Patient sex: M
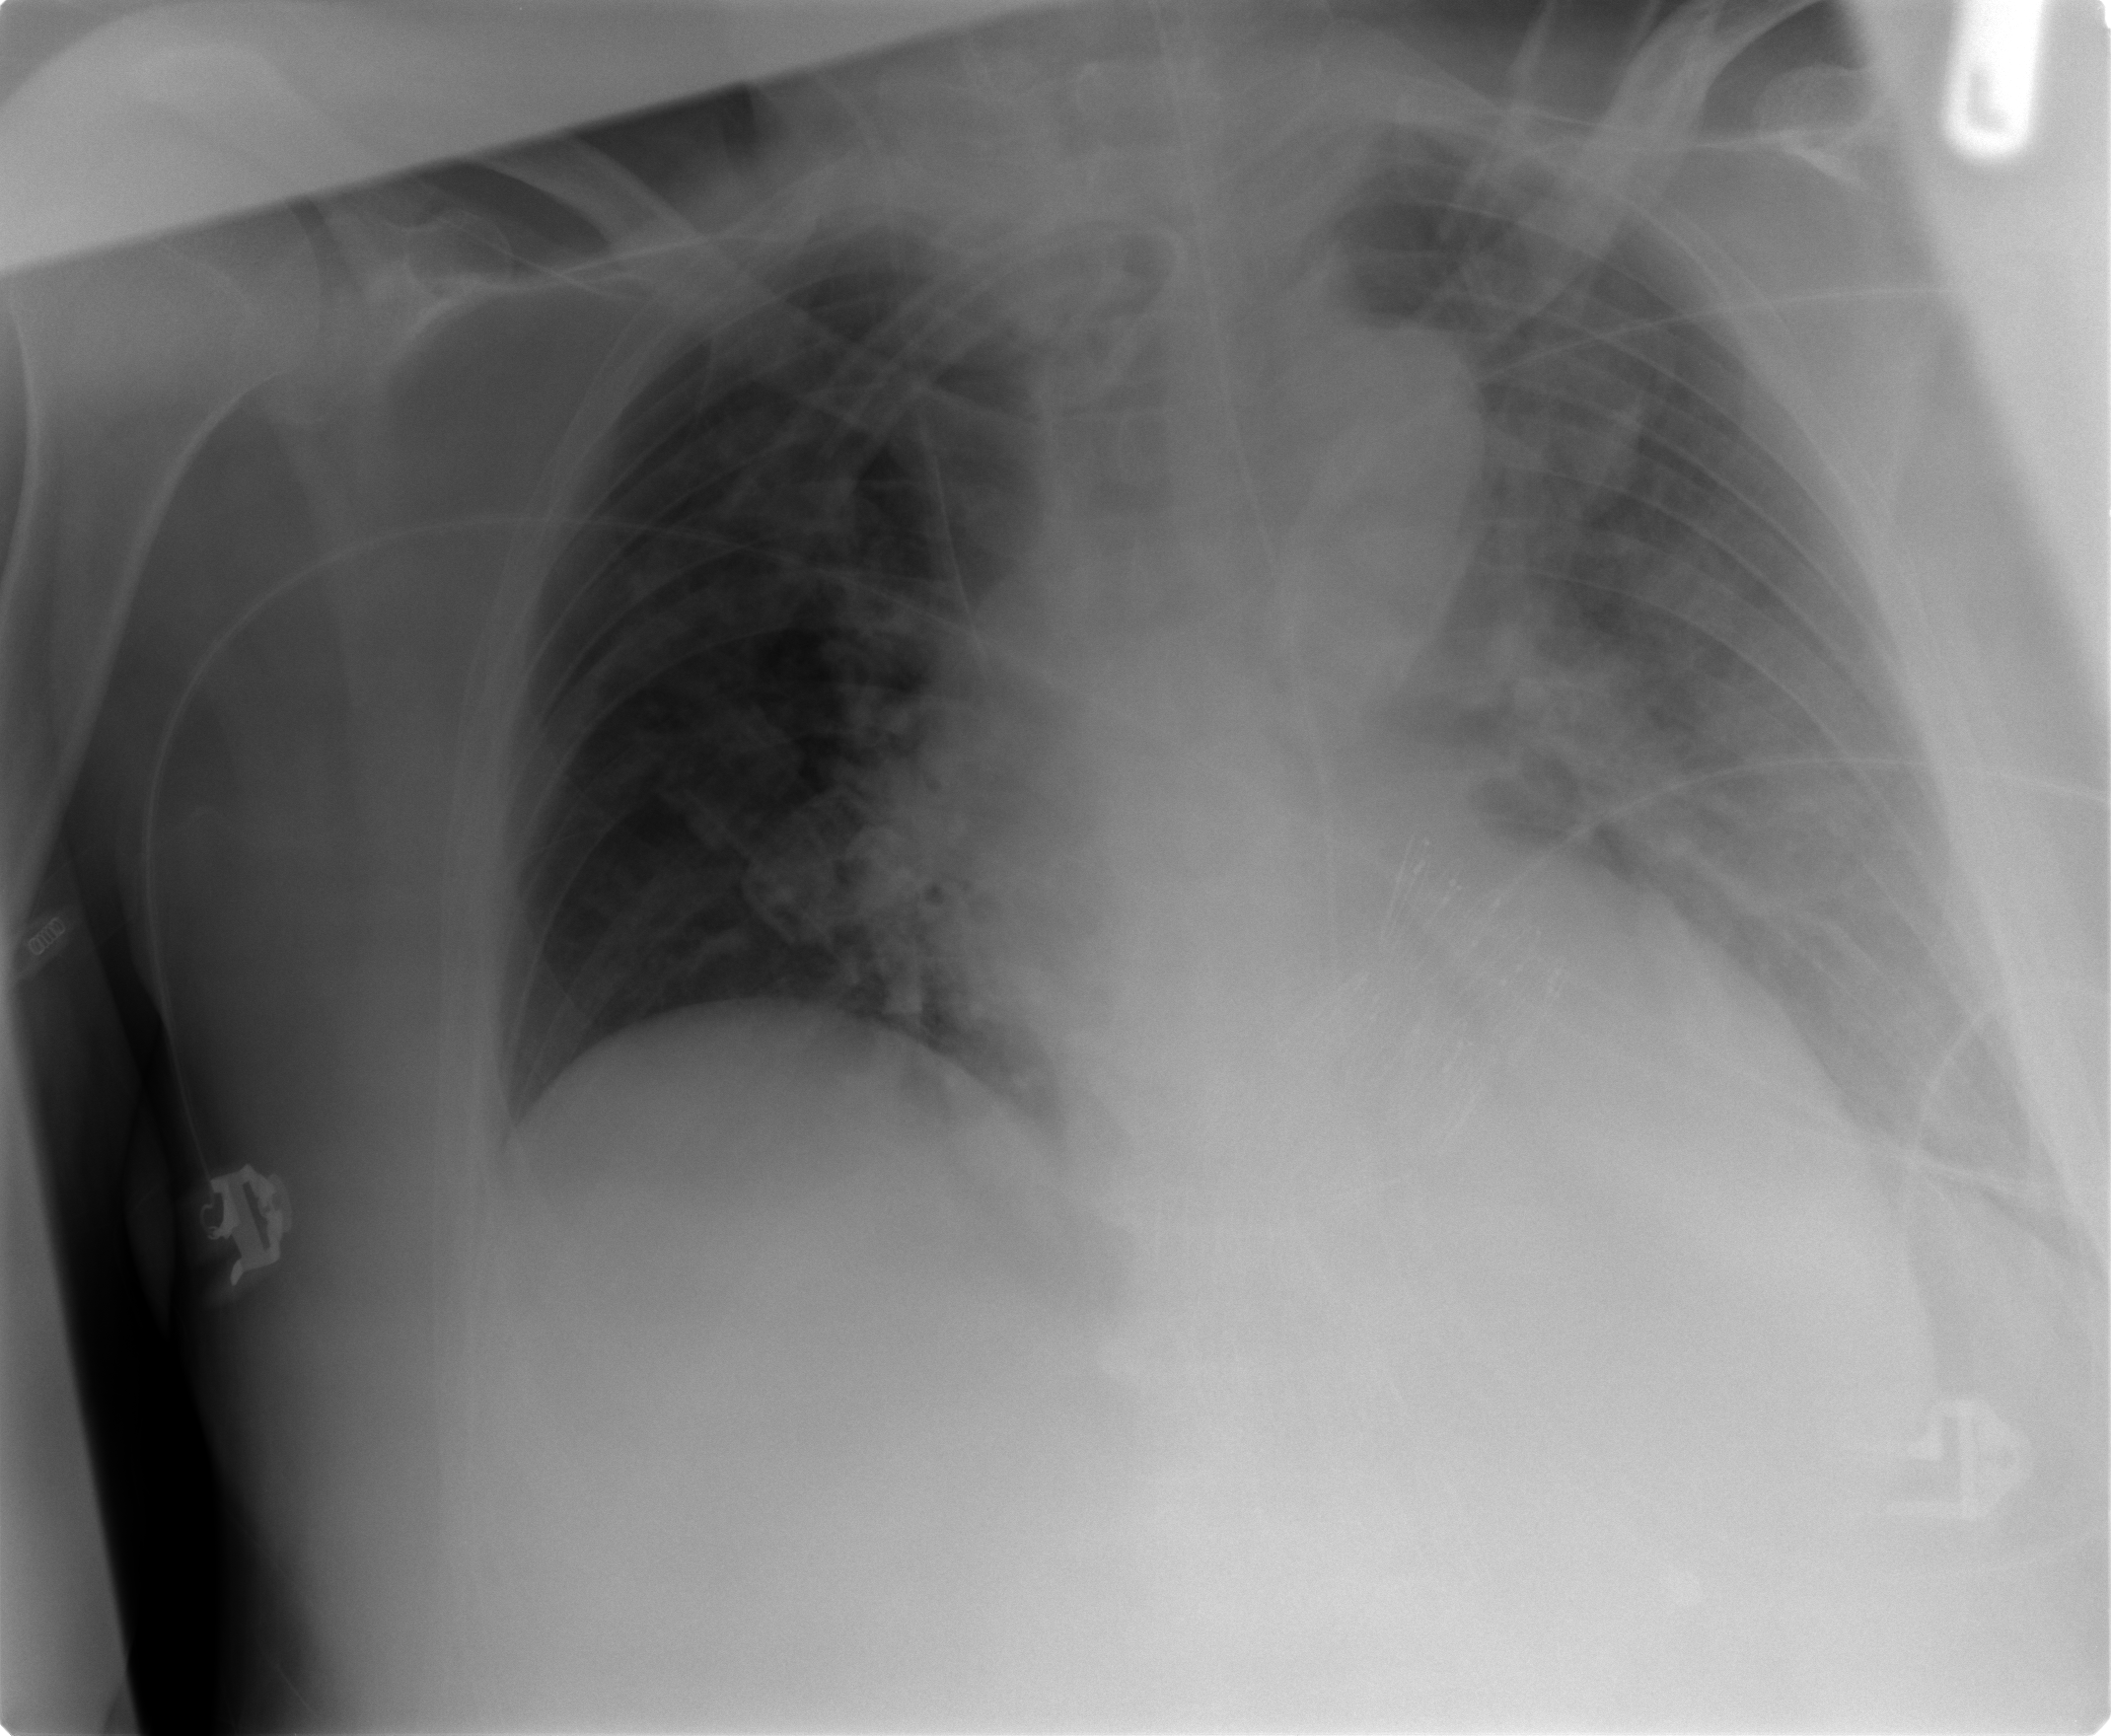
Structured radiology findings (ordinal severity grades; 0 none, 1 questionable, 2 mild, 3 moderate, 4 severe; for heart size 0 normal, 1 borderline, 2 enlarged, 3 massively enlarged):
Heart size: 2
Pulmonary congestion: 3
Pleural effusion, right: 0
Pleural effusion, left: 2
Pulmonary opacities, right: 2
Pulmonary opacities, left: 2
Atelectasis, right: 1
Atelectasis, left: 2